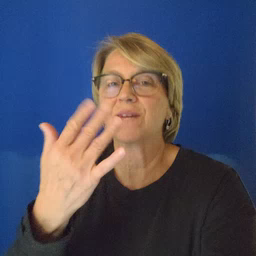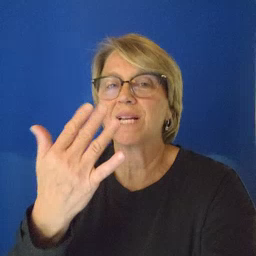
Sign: finger